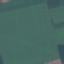
Label: AnnualCrop